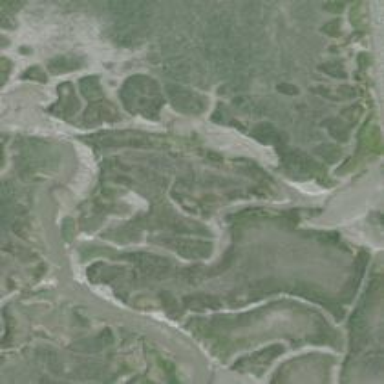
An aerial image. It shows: Saltmarsh wetland area.